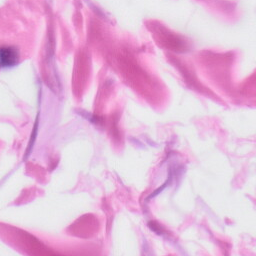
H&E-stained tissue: Skin